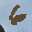
Label: 6